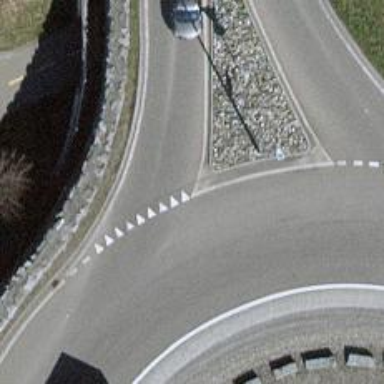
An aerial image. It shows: Road with "give way" sign.